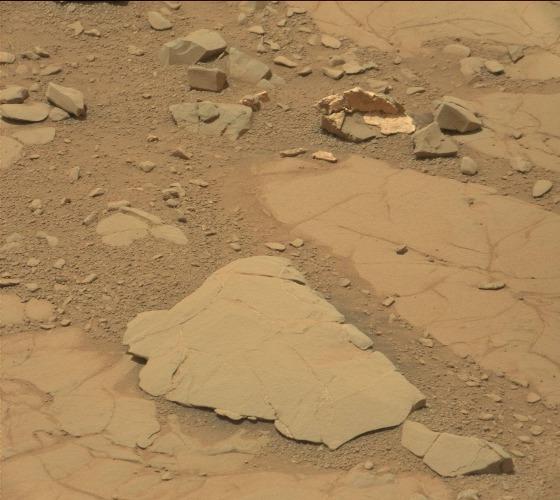
Terrain classes present: Bedrock, Gravel / Sand / Soil, Rock, Shadow